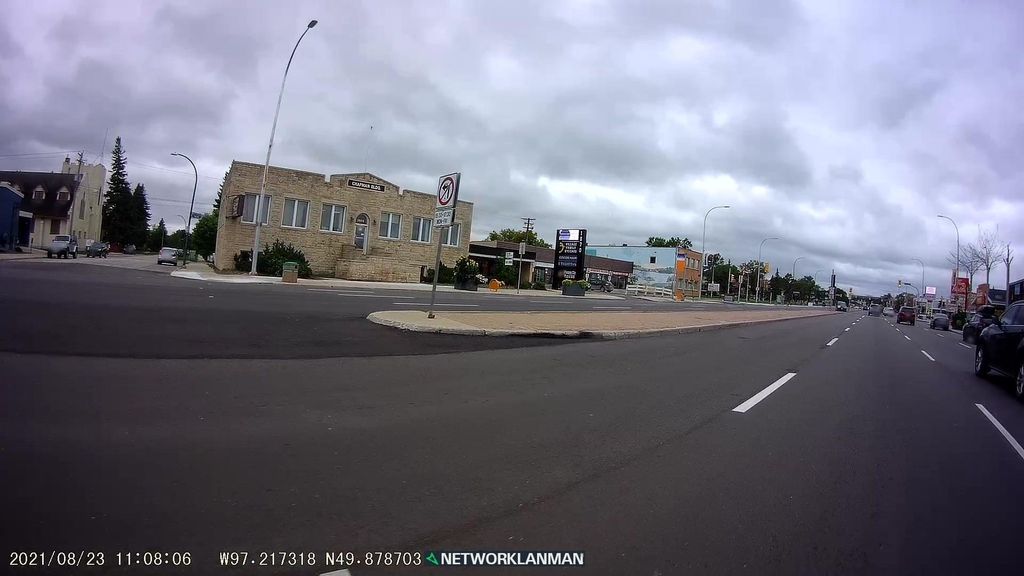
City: winnipeg